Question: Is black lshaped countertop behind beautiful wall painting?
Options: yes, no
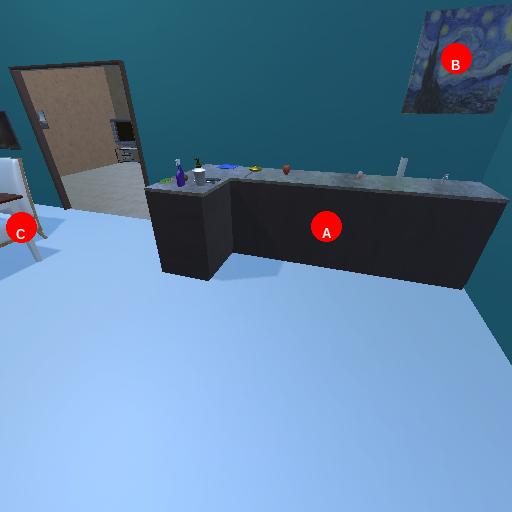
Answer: yes